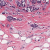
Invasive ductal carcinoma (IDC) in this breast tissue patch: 0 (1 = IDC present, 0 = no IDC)